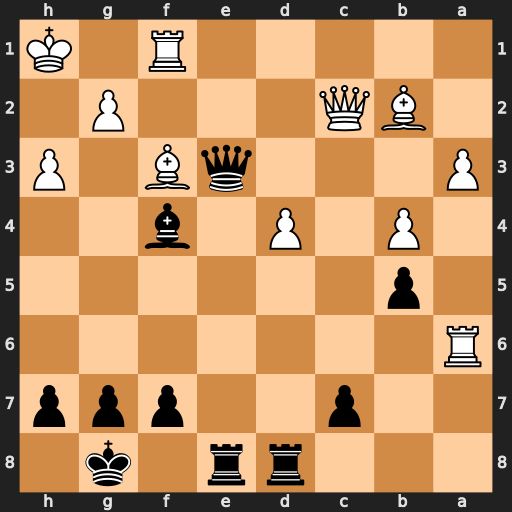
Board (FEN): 3rr1k1/2p2ppp/R7/1p6/1P1P1b2/P3qB1P/1BQ3P1/5R1K
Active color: b
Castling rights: -
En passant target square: -
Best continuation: Qe1 Be2 Rxe2 Qxe2 Qxe2